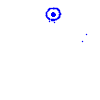
Particle: electron